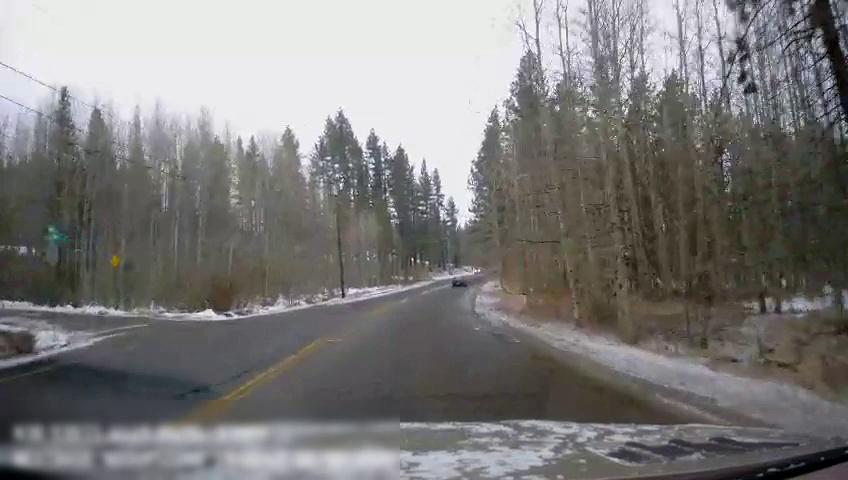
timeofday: Day
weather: Snowy
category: Drivable Space
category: Vehicles | SUV
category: Lanes | Current Lane
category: Lanes | Current Lane
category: Traffic | Signs